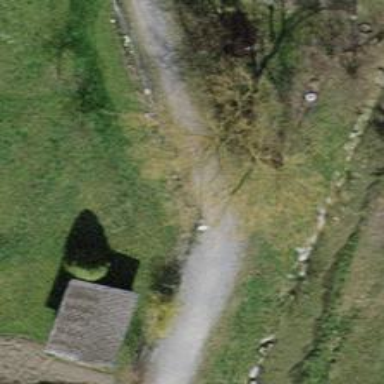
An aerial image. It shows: Pebblestone path.